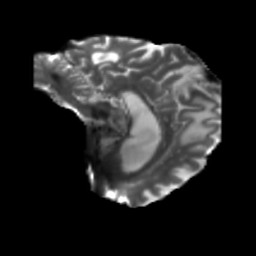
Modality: T2w
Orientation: sagittal
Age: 68
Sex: male
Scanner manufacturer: siemens
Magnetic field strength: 3 T
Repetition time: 5.25 s
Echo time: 0.08 s